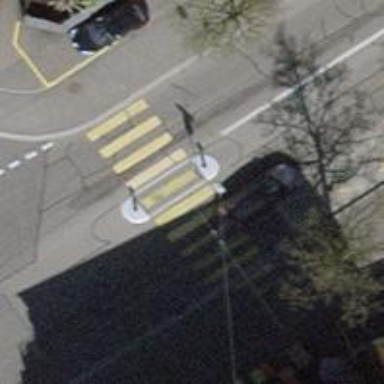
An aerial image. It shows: Marked crossing with pedestrian island.